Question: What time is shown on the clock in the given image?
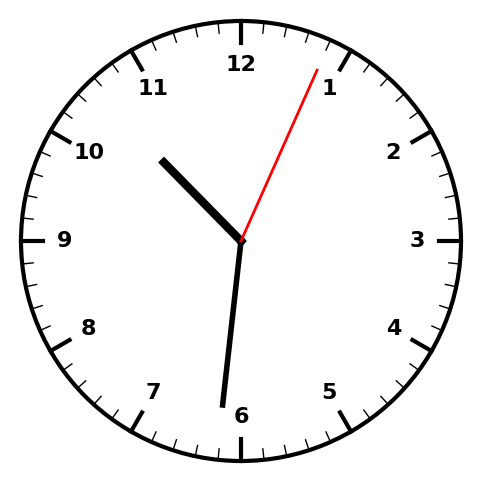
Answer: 10:31:04